Question: I was trying to implement <URL>.
My Fluent NHibernate <URL> is as follows:
'''
namespace RepositoryExample.Repository.NHibernate {
public class NHibernateRepository<T> : IRepository<T> where T : class
{
protected static Configuration config;
private static readonly ISessionFactory _globalSessionFactory = new Configuration().Configure().BuildSessionFactory();
protected static IDictionary<string, ISessionFactory> _allFactories;
public NHibernateRepository()
{
IDictionary<string, string> dataBases = new Dictionary<string, string>();
dataBases.Add("Monkey", @"Data Source=.\SQLEXPRESS;AttachDbFilename='MonkeyDB.mdf';Integrated Security=True;User Instance=True");
dataBases.Add("Banana", @"Data Source=.\SQLEXPRESS;AttachDbFilename='Banana.mdf';Integrated Security=True;User Instance=True");
// Error at below line (See stack trace for deatils below)
_allFactories = new Dictionary<string, ISessionFactory>(dataBases.Count);
foreach (var dataBase in dataBases)
{
config = Fluently.Configure()
.Database(
MsSqlConfiguration.MsSql2008.ConnectionString(dataBase.Value))
.Mappings(m => m.FluentMappings.AddFromAssemblyOf<NHibernateRepository<T>>())
.BuildConfiguration();
_allFactories.Add(dataBase.Key, config.BuildSessionFactory());
}
}
public ISession GetSession()
{
var currentIdentifier = GetCurrentIdentifier();
return _allFactories[currentIdentifier].OpenSession();
}
private string GetCurrentIdentifier()
{
if (typeof(T).ToString().Contains("Banana"))
{
return "Banana";
}
else
{
return "Monkey";
}
}
public void Save(T value)
{
var sessioned = GetSession();
using (var transaction = sessioned.BeginTransaction())
{
sessioned.Save(value);
transaction.Commit();
}
}
public void GenerateSchema(SanityCheck AreYouSure)
{
new SchemaExport(config).Create(true,true);
} }
}
'''
And I'm calling as follows:
'''
public class NHibernateIntegrationTest
{
static void Main(string[] args)
{
var repo = new NHibernateRepository<NHibernateIntegrationTest>();
repo.GenerateSchema(SanityCheck.ThisWillDropMyDatabase);
}
}
'''
Error at:
'''
_allFactories = new Dictionary<string, ISessionFactory>(dataBases.Count);
'''
It is in NHibernateRepository class's default constructor.
'''
StackTrace:
System.TypeInitializationException was unhandled
Message=The type initializer for 'RepositoryExample.Repository.NHibernate.NHibernateRepository'1' threw an exception.
Source=RepositoryExample
TypeName=RepositoryExample.Repository.NHibernate.NHibernateRepository'1
StackTrace:
at RepositoryExample.Repository.NHibernate.NHibernateRepository'1..ctor() in C:\Documents and Settings\pavankumarn\My Documents\Downloads\nhibernate-repository-example\RepositoryExample\Repository\NHibernate\NHibernateRepository.cs:line 44
at Test.NHibernateIntegrationTest.Main(String[] args) in C:\Documents and Settings\pavankumarn\My Documents\Downloads\nhibernate-repository-example\Test\NHibernateIntegrationTest.cs:line 17
at System.AppDomain._nExecuteAssembly(Assembly assembly, String[] args)
at System.AppDomain.ExecuteAssembly(String assemblyFile, Evidence assemblySecurity, String[] args)
at Microsoft.VisualStudio.HostingProcess.HostProc.RunUsersAssembly()
at System.Threading.ThreadHelper.ThreadStart_Context(Object state)
at System.Threading.ExecutionContext.Run(ExecutionContext executionContext, ContextCallback callback, Object state)
at System.Threading.ThreadHelper.ThreadStart()
InnerException: NHibernate.Cfg.HibernateConfigException
Message=An exception occurred during configuration of persistence layer.
Source=NHibernate
StackTrace:
at NHibernate.Cfg.ConfigurationSchema.HibernateConfiguration..ctor(XmlReader hbConfigurationReader, Boolean fromAppSetting)
at NHibernate.Cfg.ConfigurationSchema.HibernateConfiguration..ctor(XmlReader hbConfigurationReader)
at NHibernate.Cfg.Configuration.Configure(XmlReader textReader)
at NHibernate.Cfg.Configuration.Configure(String fileName, Boolean ignoreSessionFactoryConfig)
at NHibernate.Cfg.Configuration.Configure(String fileName)
at NHibernate.Cfg.Configuration.Configure()
at RepositoryExample.Repository.NHibernate.NHibernateRepository'1..cctor() in C:\Documents and Settings\pavankumarn\My Documents\Downloads\nhibernate-repository-example\RepositoryExample\Repository\NHibernate\NHibernateRepository.cs:line 17
InnerException: System.IO.FileNotFoundException
Message=Could not find file 'C:\Documents and Settings\pavankumarn\My Documents\Downloads\nhibernate-repository-example\Test\bin\Debug\hibernate.cfg.xml'.
Source=mscorlib
FileName=C:\Documents and Settings\pavankumarn\My Documents\Downloads\nhibernate-repository-example\Test\bin\Debug\hibernate.cfg.xml
StackTrace:
at System.IO.__Error.WinIOError(Int32 errorCode, String maybeFullPath)
at System.IO.FileStream.Init(String path, FileMode mode, FileAccess access, Int32 rights, Boolean useRights, FileShare share, Int32 bufferSize, FileOptions options, SECURITY_ATTRIBUTES secAttrs, String msgPath, Boolean bFromProxy)
at System.IO.FileStream..ctor(String path, FileMode mode, FileAccess access, FileShare share, Int32 bufferSize)
at System.Xml.XmlDownloadManager.GetStream(Uri uri, ICredentials credentials)
at System.Xml.XmlUrlResolver.GetEntity(Uri absoluteUri, String role, Type ofObjectToReturn)
at System.Xml.XmlTextReaderImpl.OpenUrlDelegate(Object xmlResolver)
at System.Threading.CompressedStack.runTryCode(Object userData)
at System.Runtime.CompilerServices.RuntimeHelpers.ExecuteCodeWithGuaranteedCleanup(TryCode code, CleanupCode backoutCode, Object userData)
at System.Threading.CompressedStack.Run(CompressedStack compressedStack, ContextCallback callback, Object state)
at System.Xml.XmlTextReaderImpl.OpenUrl()
at System.Xml.XmlTextReaderImpl.Read()
at System.Xml.XmlTextReader.Read()
at System.Xml.XmlCharCheckingReader.Read()
at System.Xml.XsdValidatingReader.Read()
at System.Xml.XPath.XPathDocument.LoadFromReader(XmlReader reader, XmlSpace space)
at System.Xml.XPath.XPathDocument..ctor(XmlReader reader, XmlSpace space)
at System.Xml.XPath.XPathDocument..ctor(XmlReader reader)
at NHibernate.Cfg.ConfigurationSchema.HibernateConfiguration..ctor(XmlReader hbConfigurationReader, Boolean fromAppSetting)
InnerException:
'''
I'm not using hibernate.cfg.xml, since I'm configuring the session factory Fluently.
But Inner stack trace is showing that hibernate.cfg.xml file is not found.
See the below screenshot.

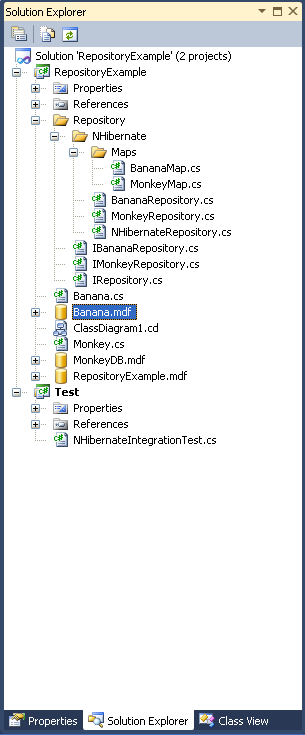
Answer: You have very clear error message in your most inner exception:
> Could not find file 'C:\Documents and Settings\pavankumarn\My
Documents\Downloads
hibernate-repository-example\Testin\Debug\hibernate.cfg.xml'.
You probably have that file in your Test project. Set its 'Build Action' to 'None' and 'Copy to Output Directory' to 'Copy if newer'.
---
Actually, the problem was not in constructor itself, but in a line above it:
'''
private static readonly ISessionFactory _globalSessionFactory = new Configuration().Configure().BuildSessionFactory();
'''
Here you are creating another NHibernate Configuration, using the defaults. And by default, when you create a 'new Configuration()', it will try to load from 'app.config' or 'hibernate.cfg.xml'.
Remove that line. I don't see the '_globaSessionFactory' used anywhere.